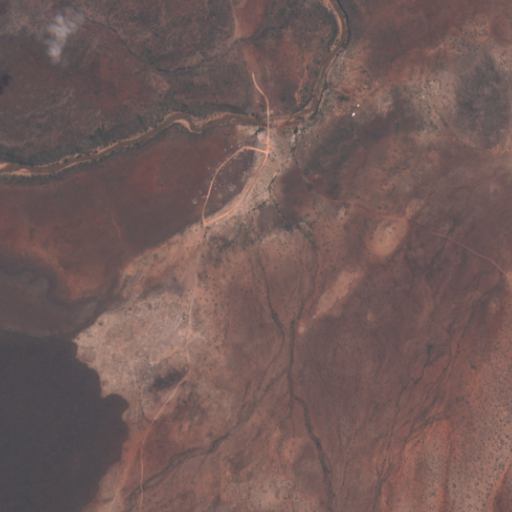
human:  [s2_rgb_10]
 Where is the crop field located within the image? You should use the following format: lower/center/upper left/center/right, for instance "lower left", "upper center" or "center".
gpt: The crop field is located in the upper right of the image.
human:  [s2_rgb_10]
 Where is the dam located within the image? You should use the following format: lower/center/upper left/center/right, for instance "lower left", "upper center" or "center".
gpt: The dam is located in the upper center of the image.
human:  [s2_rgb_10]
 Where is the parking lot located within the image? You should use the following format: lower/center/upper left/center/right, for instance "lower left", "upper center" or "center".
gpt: There is no parking lot in the image.